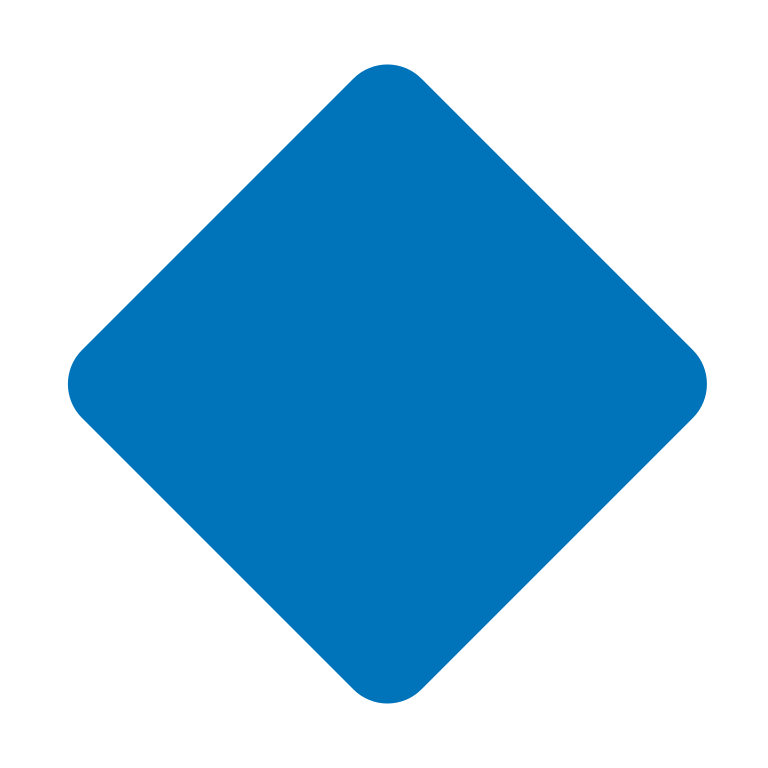
large blue diamond flat